Question: '''
import sys
access = False
while not access:
username = input('Enter username: ')
if username.lower() != 'joe':
print("imposter!")
continue
else:
print(f'Hello {username.capitalize()}')
for i in range(3):
password = input('Enter password: ')
if password == 'Water':
access = True
break
else:
print("3 strikes, you're out")
sys.exit()
print("Access granted")
'''

Is this the proper flowchart for this code? I'm trying to understand with . I'm teaching myself through 'Automate the Boring Things in Python'
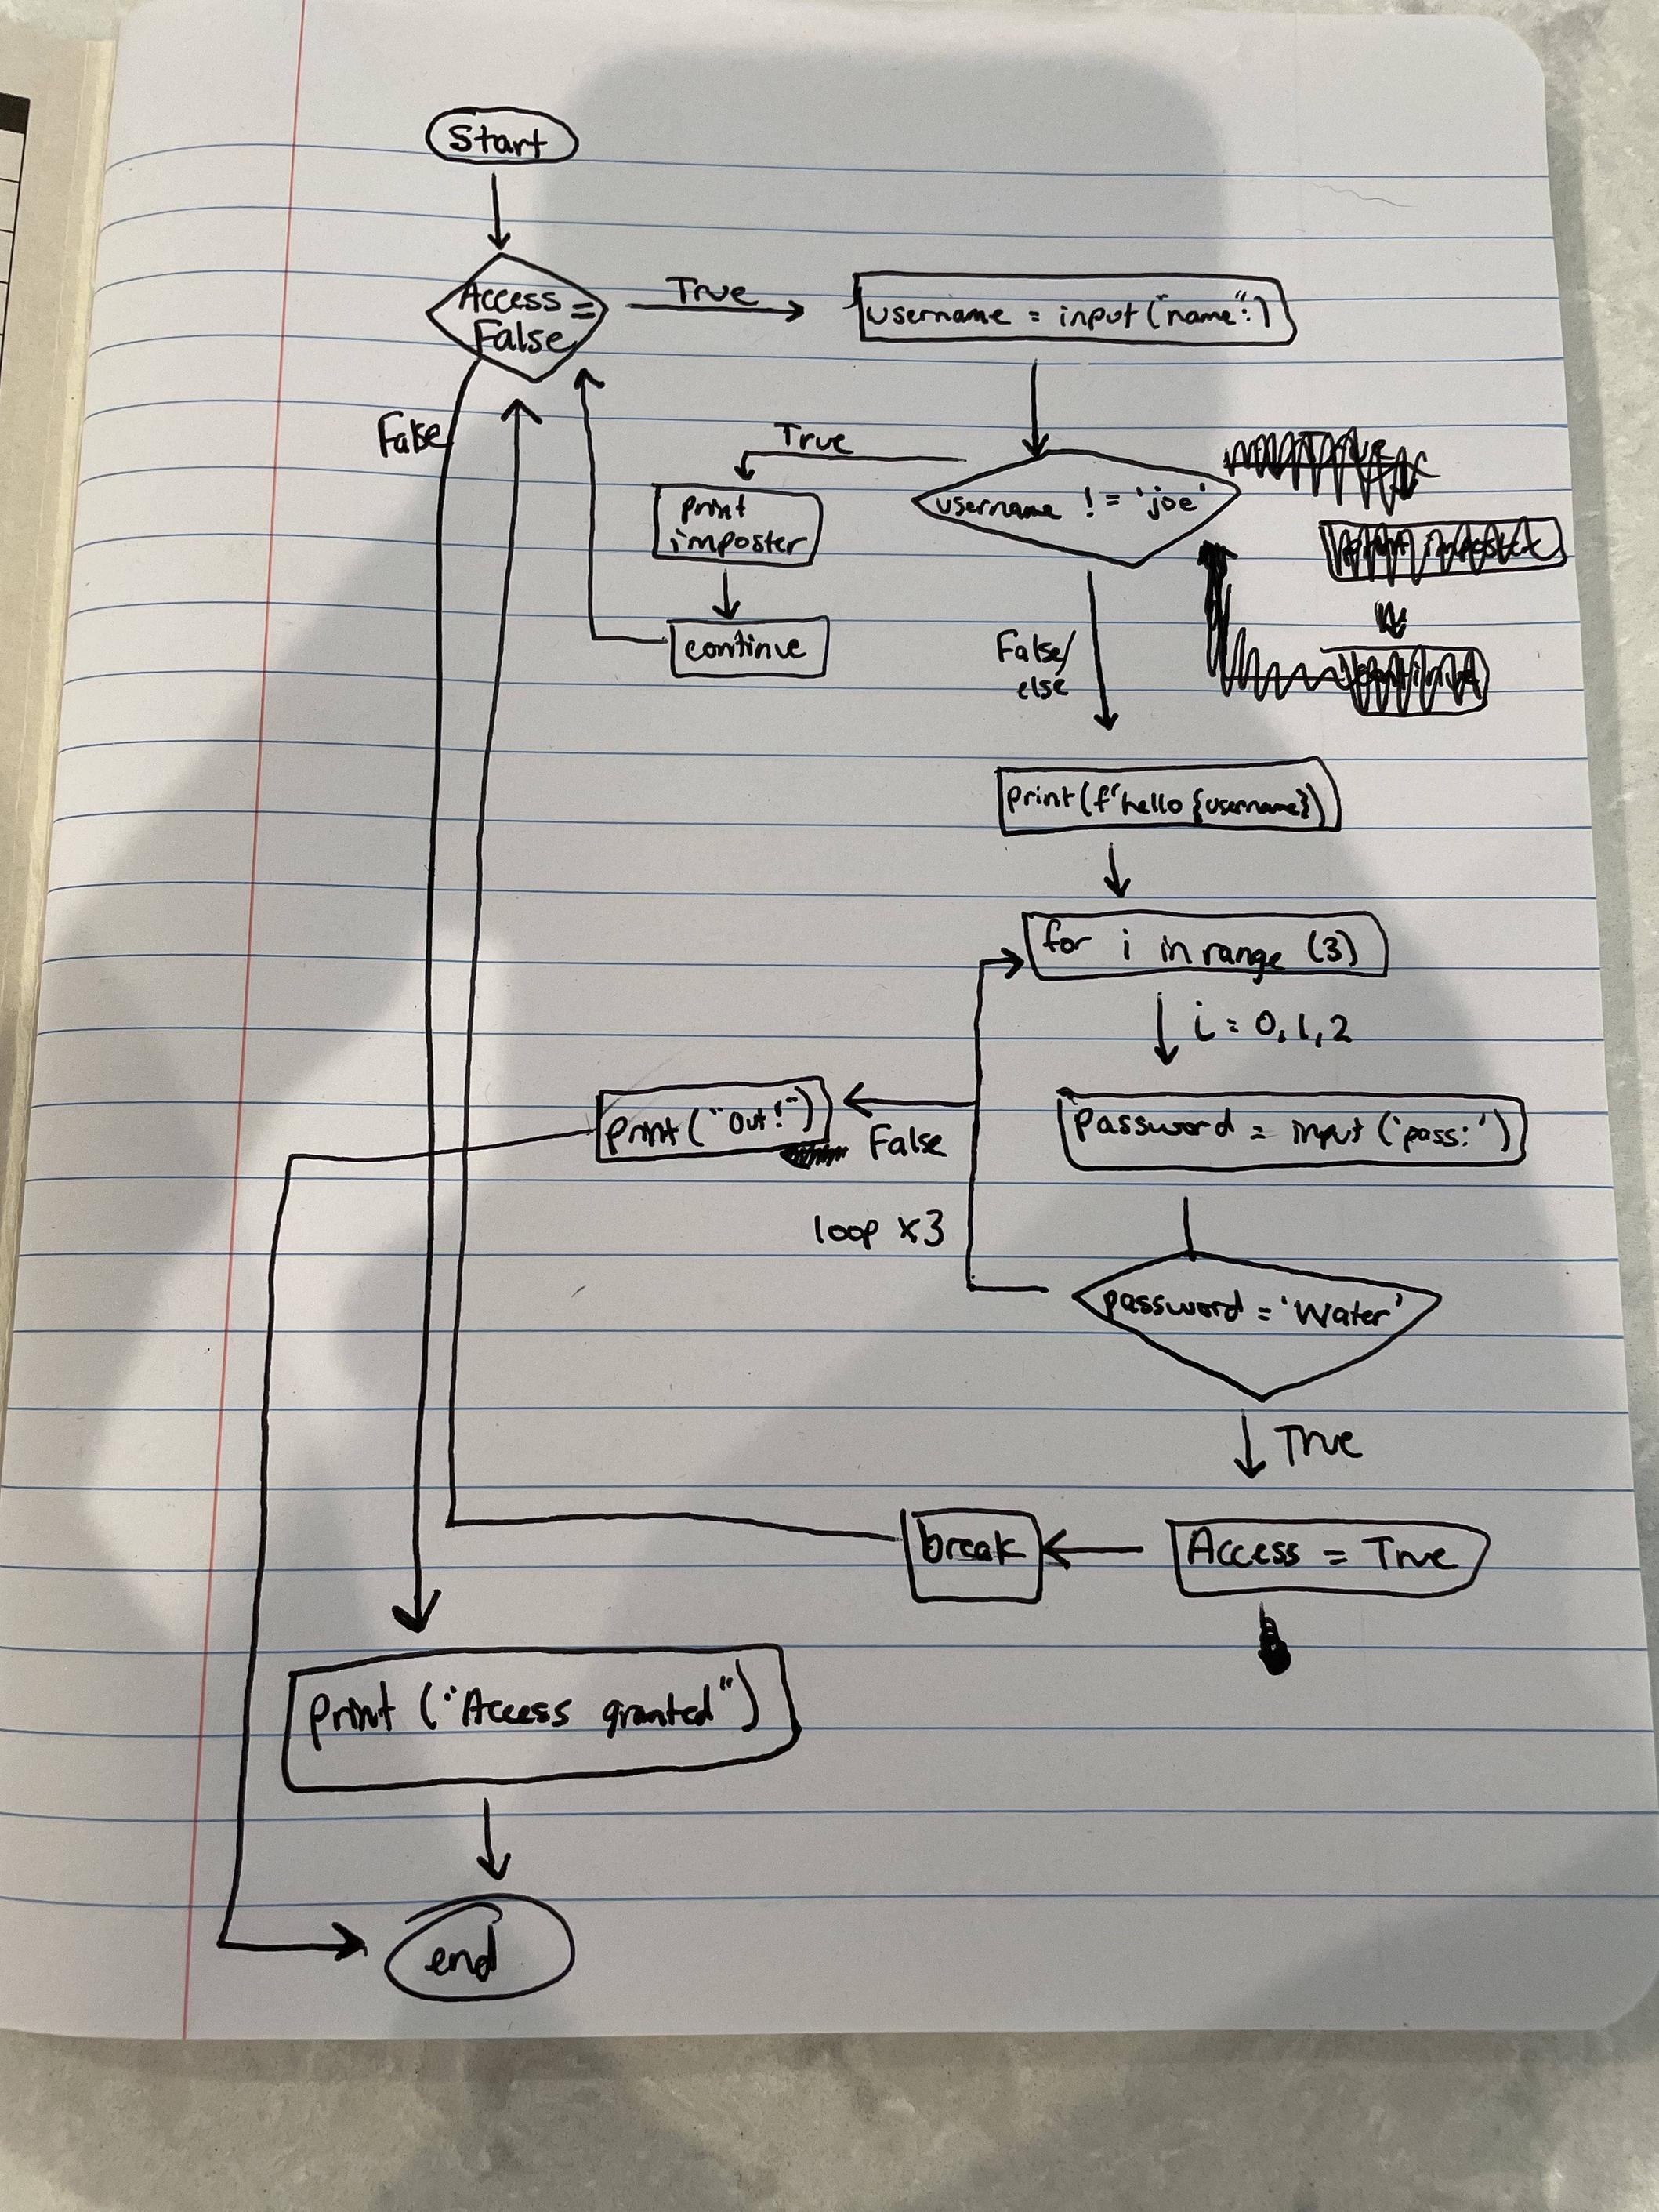
Answer: Your program looks quite well following your flowchart, However, to complete it without having to explicitly invoking the exit() function and END the flow at the end of the module, consider introducing a new flag, I called mine . Really, it could be called by any name:
'''
import sys
bol_access_denied = False # You will need to introduce a flag before you enter your while...loop.
access = False
while not access:
username = input('Enter username: ')
if username.lower() != 'joe':
print("imposter!")
continue
# else: # This else can be omitted since program flows here ONLY when username == joe
print(f'Hello {username.capitalize()}')
for i in range(3):
password = input('Enter password: ')
if password == 'Water':
access = True
break
else:
print("3 strikes, you're out")
bol_access_denied = True # set the flag here.
# sys.exit() This can be replaced by 'break', then backed by [see STEP Final-Check]
if bol_access_denied: # Test the flag here.
break
if access: # STEP Final-Check, is to navigate the user to a personalized section of your program.
print("Access granted")
# Your program ends here naturally without explicitly invoking the exit function.
'''
Hope it helps.